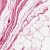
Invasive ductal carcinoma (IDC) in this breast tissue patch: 0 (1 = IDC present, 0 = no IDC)